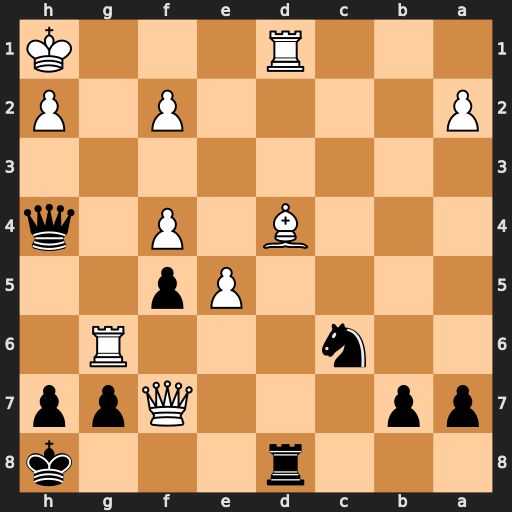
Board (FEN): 3r3k/pp3Qpp/2n3R1/4Pp2/3B1P1q/8/P4P1P/3R3K
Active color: b
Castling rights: -
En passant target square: -
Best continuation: hxg6 Rg1 Nxd4 Rxg6 Qh7